Field crop: maize
Growth stage: 2
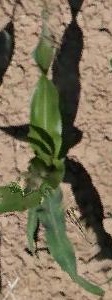
Species: maize